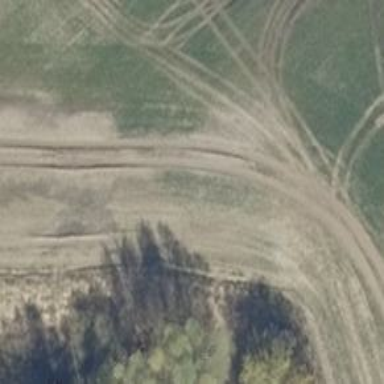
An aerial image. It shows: Track with ground surface graded as grade 5.